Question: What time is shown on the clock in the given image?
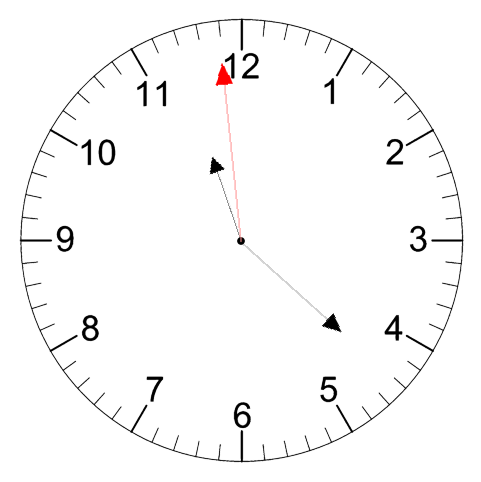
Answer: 11:21:59